Question: I am using Flexcel library and want to change the colour of the cell in the table (Excel document).
How can I do it? I can't found necessary API. Can I do it with Flexcell?

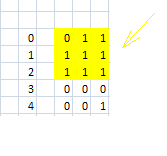
Answer: I haven't used that API, but if you can't find a way, this is how you can do it with C#:
'''
//http://www.mvps.org/dmcritchie/excel/colors.htm
private void setCellColor(Microsoft.Office.Interop.Excel.Range cell, int index)
{
cell.Interior.ColorIndex = index;
}
'''